Question: I'm trying to implement something like the following graphic below; where the user has 3 possible options, and the current option looks like a depressed button.

Everything I've found so far wants me to use a CheckBox with the appearance property set; but that is for windows forms, and not a web application.
Is this possible to do?
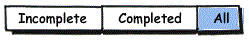
Answer: With a web application you can replace the buttons image with another image (that of a depressed button), or enable / disable the button to give the effect that it has been pressed.
We need more info or sample code of what you have tried or what you want to try. For instance, are you dealing with image buttons?